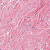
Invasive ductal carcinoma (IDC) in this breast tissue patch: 0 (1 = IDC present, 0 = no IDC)